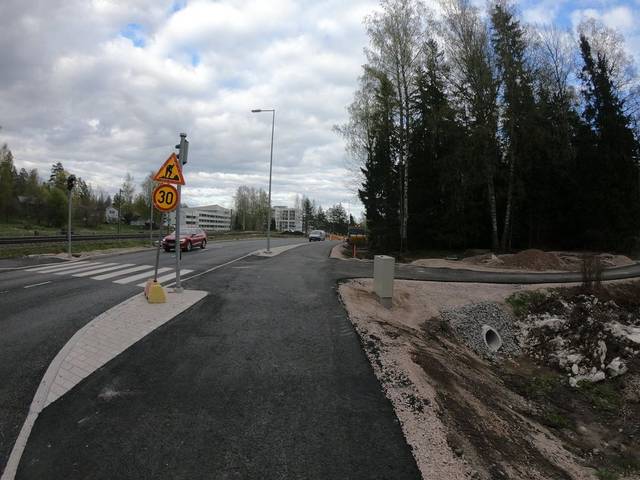
Region: Finland
Coordinates: 60.207, 24.698